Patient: sex M, age 60
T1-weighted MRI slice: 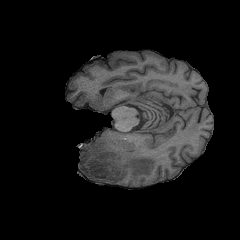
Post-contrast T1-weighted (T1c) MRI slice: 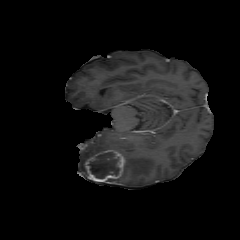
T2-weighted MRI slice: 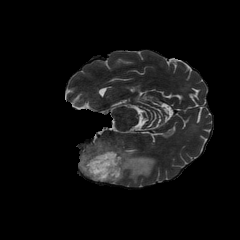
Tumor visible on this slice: yes
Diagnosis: Glioblastoma, IDH-wildtype
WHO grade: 4